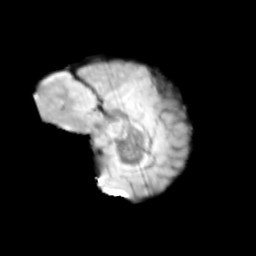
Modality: T2w
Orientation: sagittal
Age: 12
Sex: male
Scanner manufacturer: siemens
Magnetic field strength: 3 T
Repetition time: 3.8 s
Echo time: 0.07 s